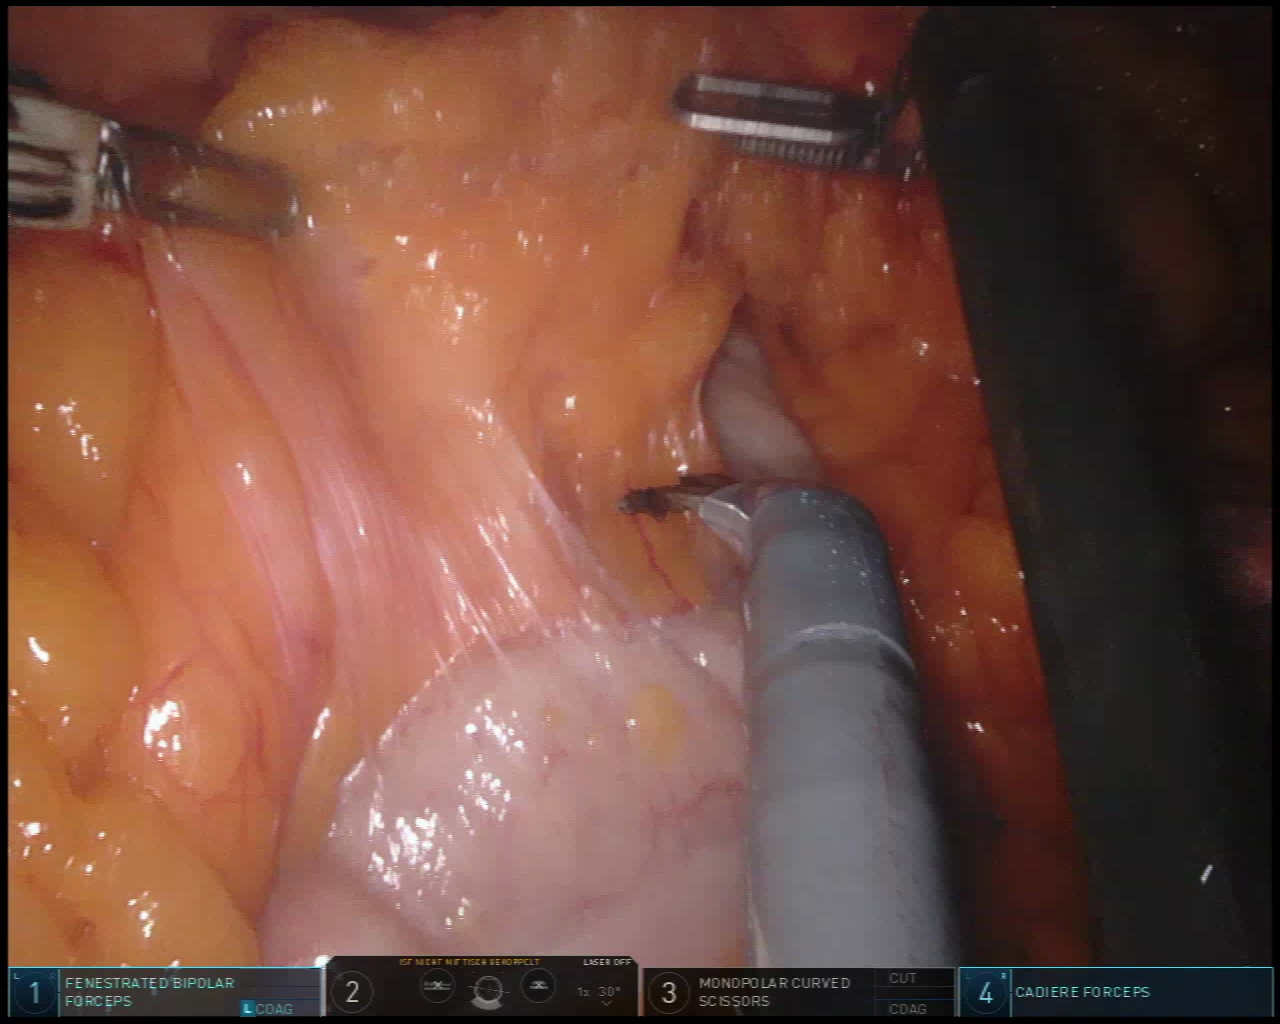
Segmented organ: colon
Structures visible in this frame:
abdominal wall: no
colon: yes
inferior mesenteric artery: no
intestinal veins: no
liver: no
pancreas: no
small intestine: no
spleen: no
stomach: no
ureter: no
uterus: no
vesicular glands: no